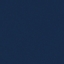
Land use / land cover: SeaLake